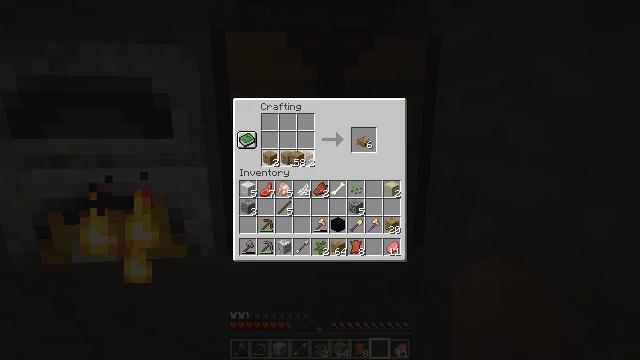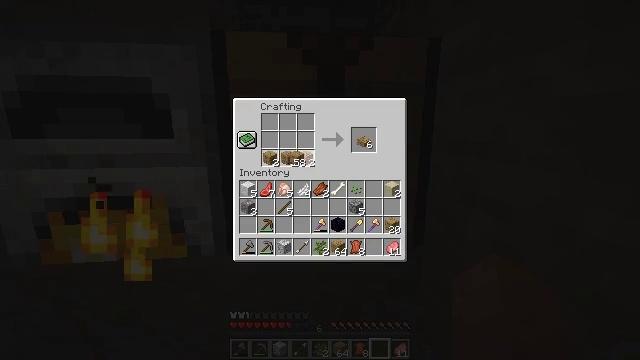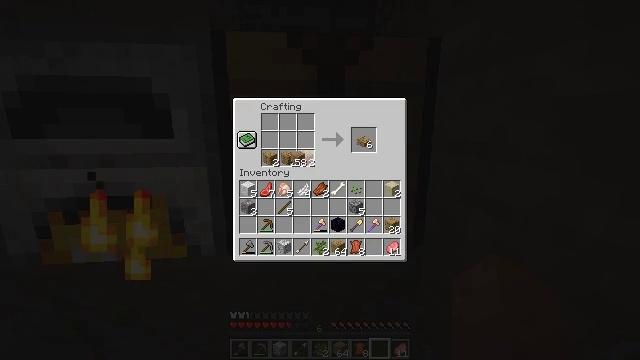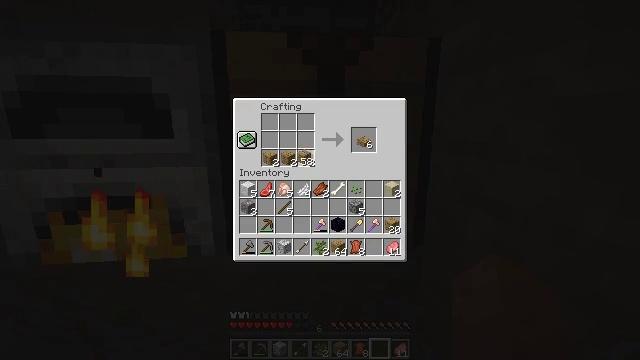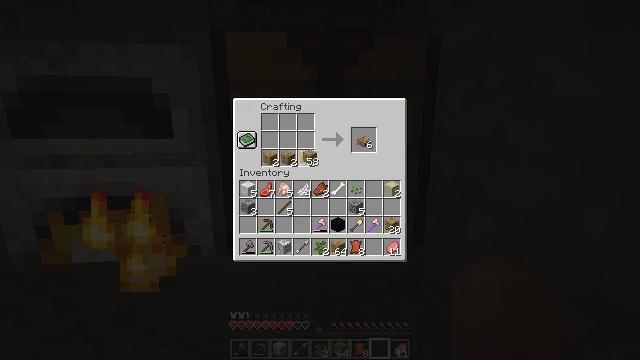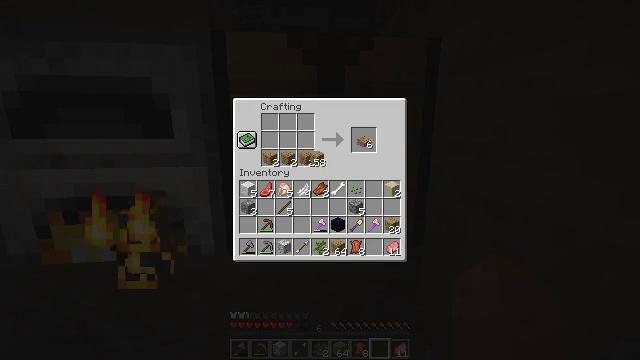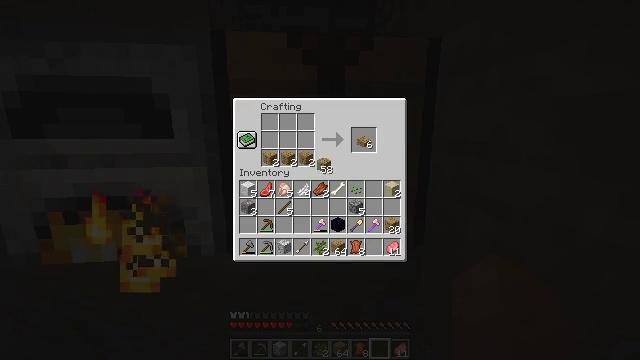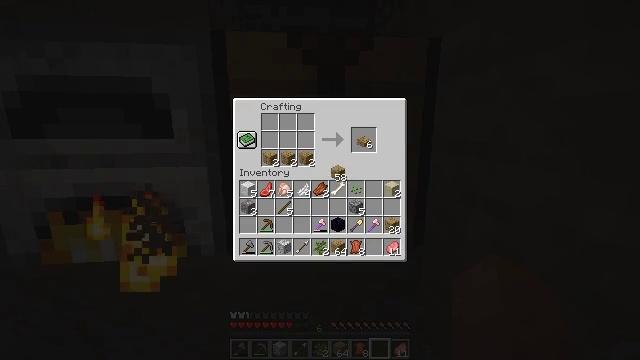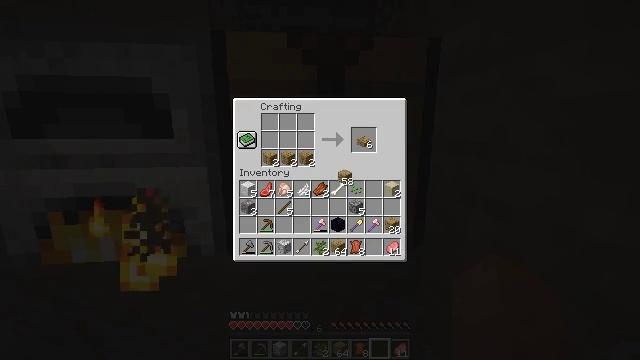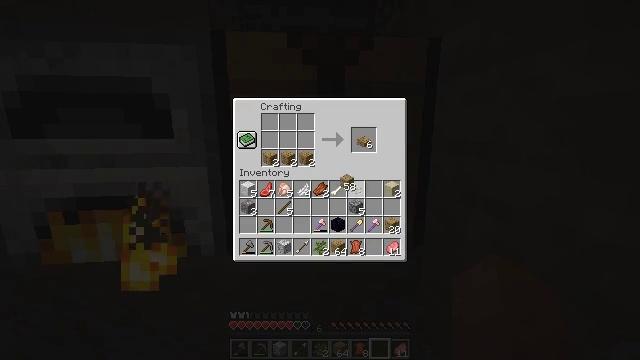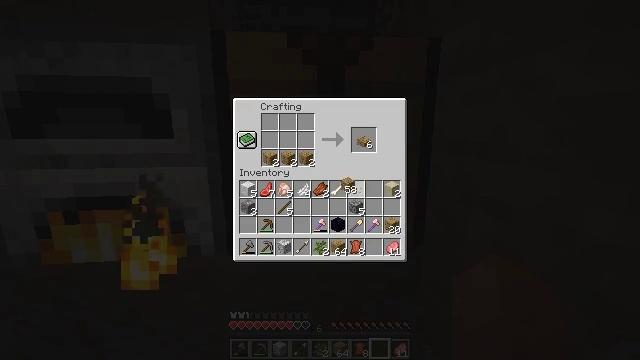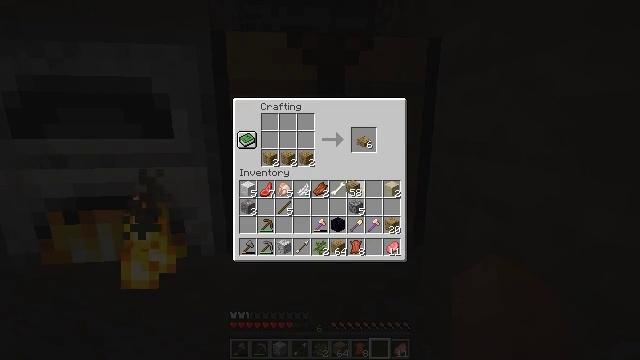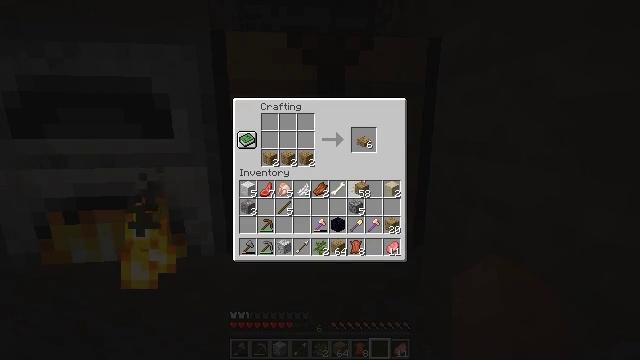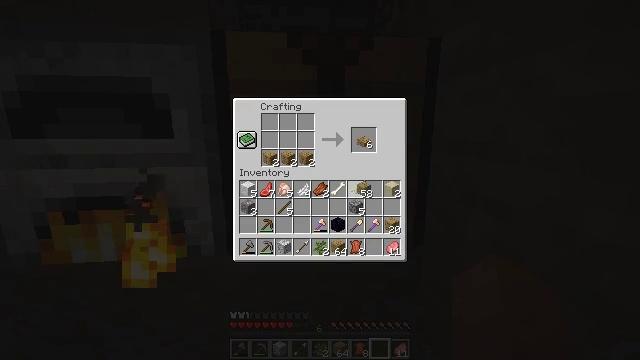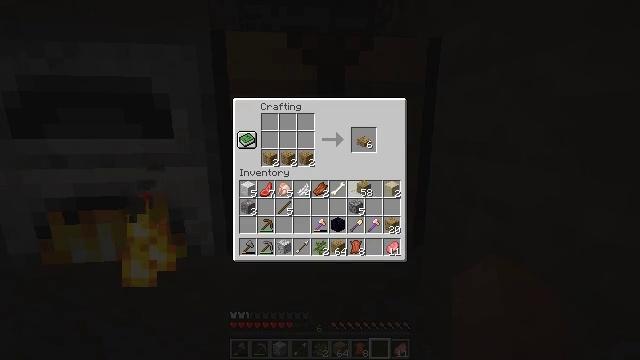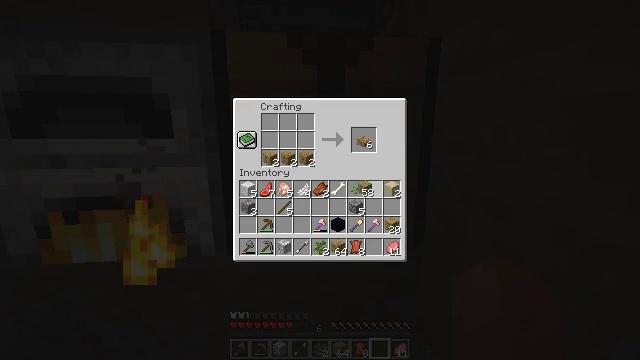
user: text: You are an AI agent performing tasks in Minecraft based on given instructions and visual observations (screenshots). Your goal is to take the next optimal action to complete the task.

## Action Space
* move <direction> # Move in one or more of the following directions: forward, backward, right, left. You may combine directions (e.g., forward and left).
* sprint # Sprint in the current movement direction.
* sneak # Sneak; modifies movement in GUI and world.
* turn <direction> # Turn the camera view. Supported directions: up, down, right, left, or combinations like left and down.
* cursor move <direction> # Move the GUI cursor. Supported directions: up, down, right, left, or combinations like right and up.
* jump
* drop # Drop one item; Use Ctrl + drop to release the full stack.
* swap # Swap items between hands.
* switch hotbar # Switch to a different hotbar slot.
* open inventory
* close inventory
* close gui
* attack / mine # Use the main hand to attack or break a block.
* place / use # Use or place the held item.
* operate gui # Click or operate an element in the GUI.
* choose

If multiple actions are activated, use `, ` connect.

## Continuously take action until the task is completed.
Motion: motion action
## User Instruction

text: Craft multiple oak slabs with planks.
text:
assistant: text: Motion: choose
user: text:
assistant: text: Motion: no_op
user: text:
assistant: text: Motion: no_op
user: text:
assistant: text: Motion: no_op
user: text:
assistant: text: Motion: no_op
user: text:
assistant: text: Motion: cursor move right
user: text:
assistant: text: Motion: cursor move right and down
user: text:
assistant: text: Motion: cursor move right
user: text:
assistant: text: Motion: no_op
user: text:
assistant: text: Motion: no_op
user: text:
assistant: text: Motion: no_op
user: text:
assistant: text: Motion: cursor move right
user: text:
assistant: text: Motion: no_op
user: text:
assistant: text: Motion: no_op
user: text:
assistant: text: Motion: operate gui
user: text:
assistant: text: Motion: operate gui
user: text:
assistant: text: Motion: operate gui
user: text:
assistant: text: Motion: no_op
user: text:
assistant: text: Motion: no_op
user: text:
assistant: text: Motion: no_op
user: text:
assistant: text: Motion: cursor move up
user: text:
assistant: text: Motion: no_op
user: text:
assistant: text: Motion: cursor move up
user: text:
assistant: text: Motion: no_op
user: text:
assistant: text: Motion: no_op
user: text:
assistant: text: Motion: no_op
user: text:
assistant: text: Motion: operate gui
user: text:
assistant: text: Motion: operate gui
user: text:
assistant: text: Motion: operate gui
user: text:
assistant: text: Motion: no_op